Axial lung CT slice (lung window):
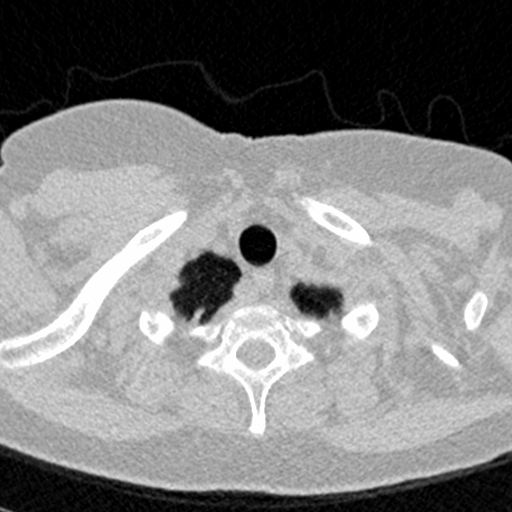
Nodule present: no